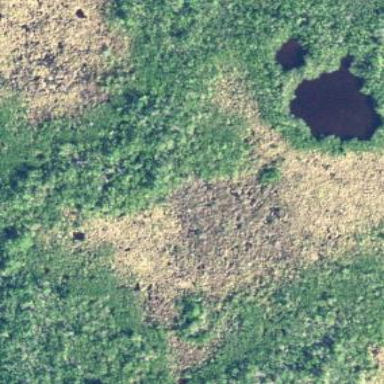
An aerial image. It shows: Beautiful wet meadow natural wetland.